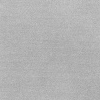
Atmospheric dust classification: dusty